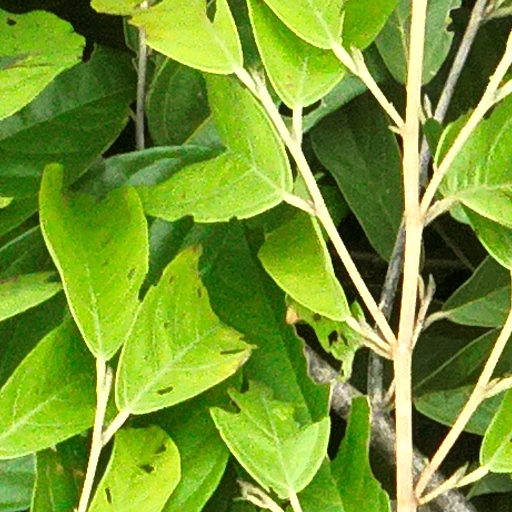
Species: Quararibea stenophylla
GBIF accepted scientific name: Quararibea stenophylla
Crown area (m\u00b2): 50.495